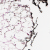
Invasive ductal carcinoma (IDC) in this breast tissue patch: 0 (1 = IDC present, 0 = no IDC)